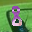
Label: 8